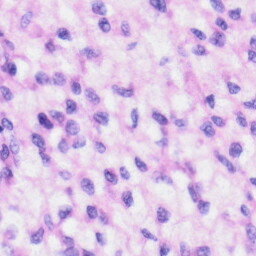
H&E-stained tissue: Liver